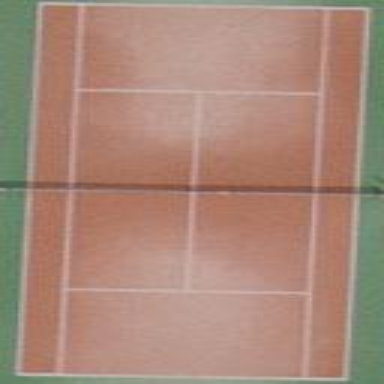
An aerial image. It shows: Tennis court on the leisure land pitch.